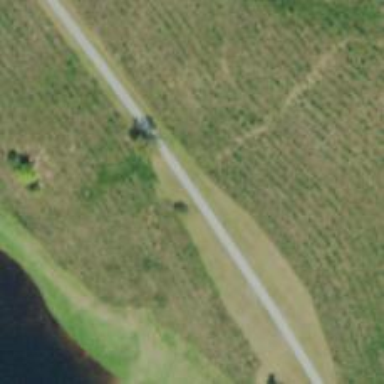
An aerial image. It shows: Driveway.